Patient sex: M
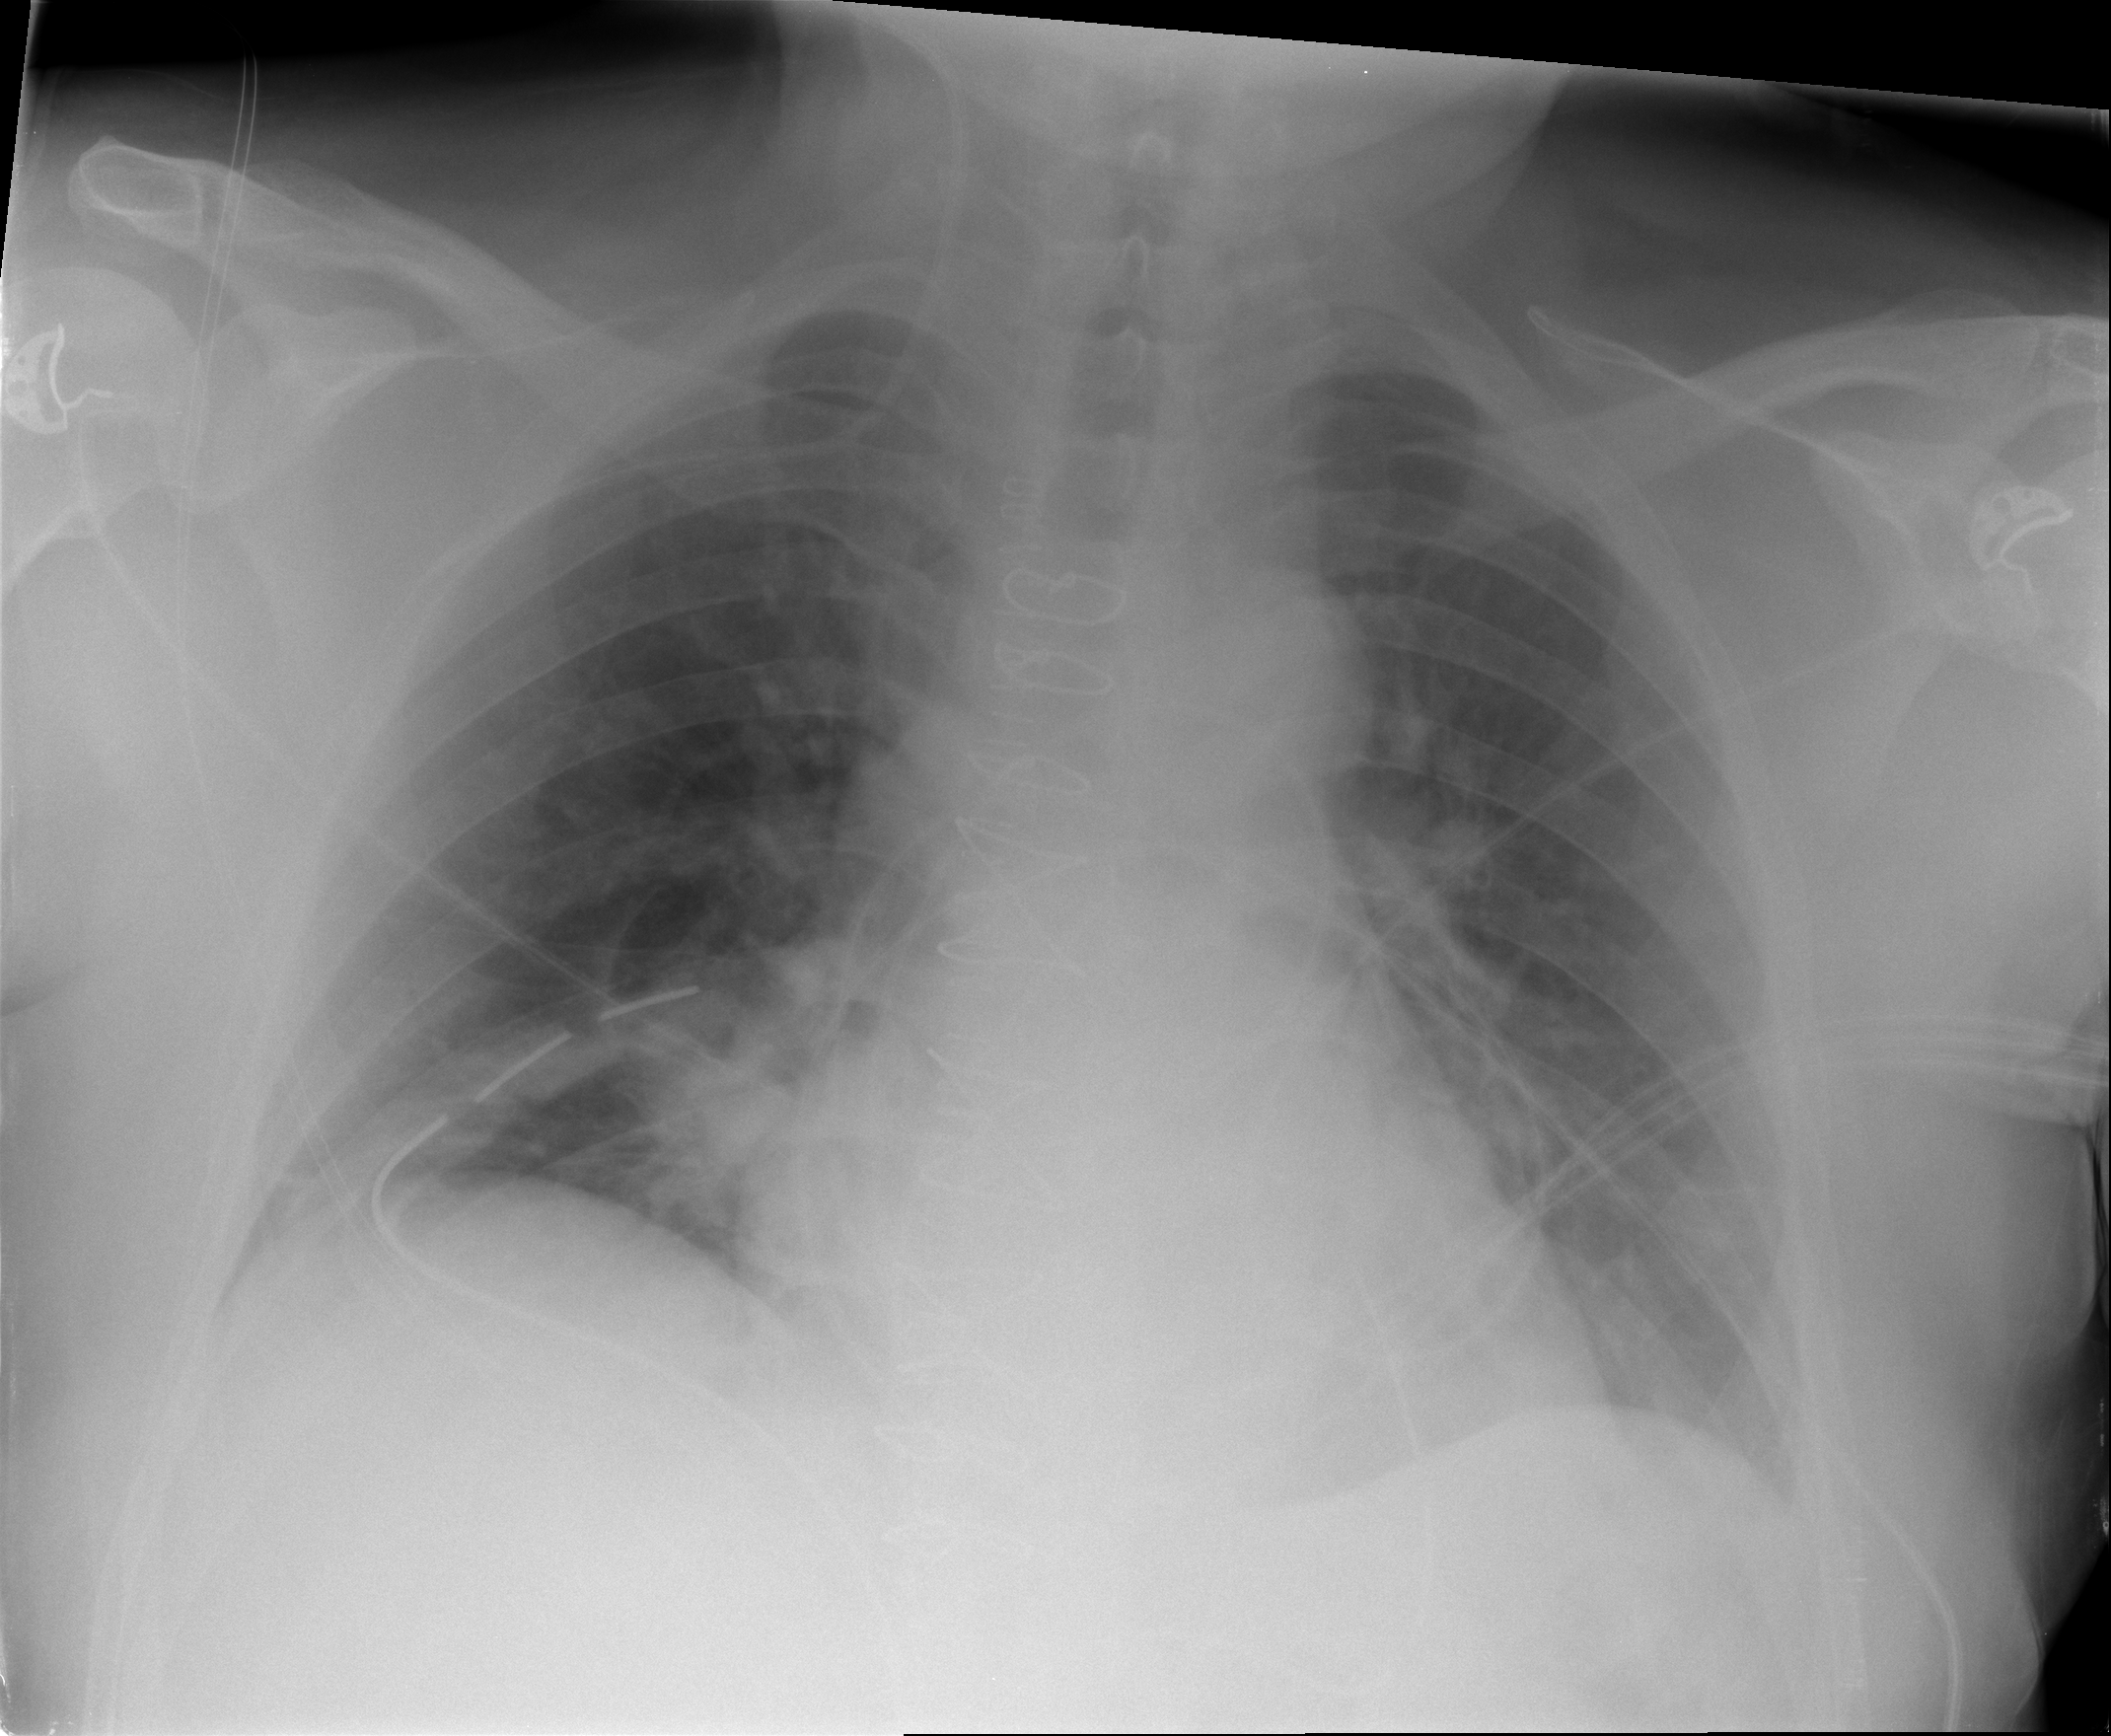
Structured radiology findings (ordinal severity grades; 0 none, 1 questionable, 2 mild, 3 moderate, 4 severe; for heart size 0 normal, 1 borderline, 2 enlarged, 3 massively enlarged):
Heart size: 1
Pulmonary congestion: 0
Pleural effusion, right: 0
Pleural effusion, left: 0
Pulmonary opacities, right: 0
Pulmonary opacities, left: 0
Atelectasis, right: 2
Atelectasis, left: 0